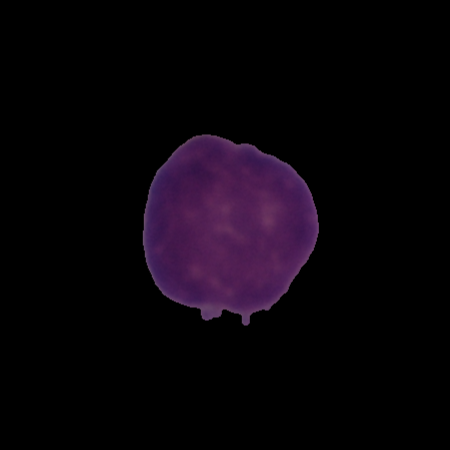
Label: healthy